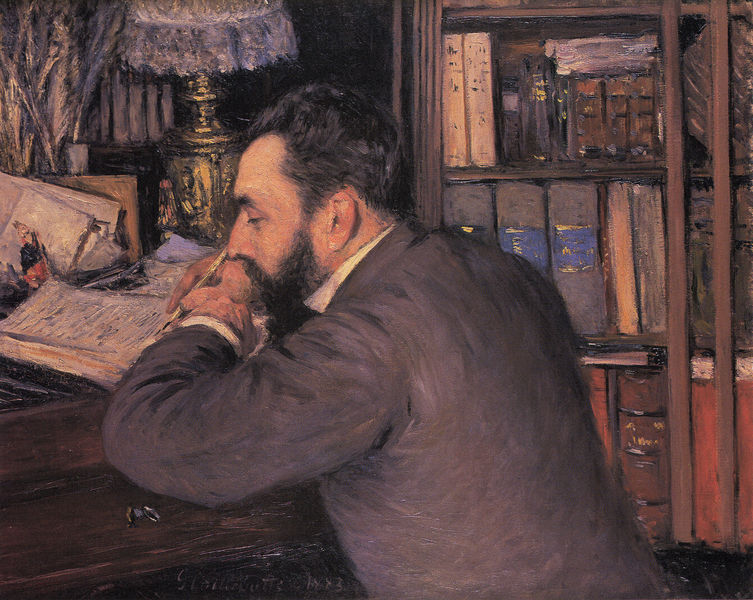
Titel: Portrait d'Henri Cordier
Künstler: Gustave Caillebotte
Standort: Paris
Institution: Musée d'Orsay
Schlagwörter: blau, blätter, dunkel, feder, gemälde, hand, mann, schatten, weiß, impressionismus, sitzen, braun, frankreich, grau, haar, hell, holz, jahrhundertwende, lampe, licht, nase, ohr, profil, raum, rücken, schwarz, tisch, zimmer, rot, schloss, anzug, bart, hemd, jacke, regal, augen, federn, kragen, mensch, vollbart, hände, portrait, porträt, signatur, vorhang, öl, auge, figur, haare, spitzen, person, genre, schrift, arbeitszimmer, bücher, papier, schreibtisch, lampenschirm, moderne, violett, weis, ölgemälde, blue, feathers, hands, lamp, men, oil, red, white, arm, black, collar, face, gold, gray, green, grey, hair, manet, munch, nose, painting, room, seated, sit, sitting, table, yellow, dichter, lesen, cupboard, looking, oil painting, pictures, pink, schublade, leuchter, brown, wooden, bretter, buch, portait, schriftsteller, autor, backenbart, literat, quer, bleistift, manschette, ölmalerei, stift, tinte, heft, bücherregal, feather, oht, profile, buchrücken, wood, silver, brief, briefe, schreiben, man, müde, ear, male, suit, lichts, schlüssel, light, lesend, studieren, zeilen, schreiber, paper, sekretär, interrieur, lernen, büro, colar, gilt, brushstroke, color, impressionism, coat, beard, streben, lamoe, fach, books, desk, jacket, pen, quill, writing, schlüsselloch, shelf, letters, papers, hefte, letter, reading, schreibfeder, federkiel, ink, notes, art, nineteenth century, back, pastel, studio, study, thinking, pencil, read, eye, impressionist, folianten, book, drawers, dresser, brush, brushstrokes, figure, chinese, shade, paint, black hair, impressionistic, work, working, füller, brass, bildung, script, bronze, fashion, tan, kneeling, shirt, intimate, aufschreiben, library, mustache, moustache, schreibe, volume, cuff, regalbretter, key, lock, lonely, french painting, cuffs, inside, alone, arme, focus, journal, author, think, lighting, dressed, 1883, bookshelves, notebook, painterly, case, writer, straight, spines, shite, mail, note, drawer, stationary, encyclopedia, envelopes, borat, visual, much, write, loilutte, lutte, figurine, nouse, mi, hoh, quills, schriftseller, bookcase, shelves, bookshelf, unusual, impressionaism, lampshade, acryl, ich schreibe also bin ich, bibliothek, schwarze haare, bookstand, lening